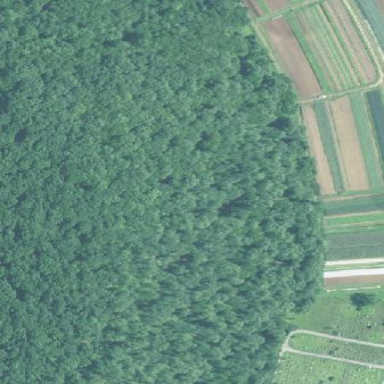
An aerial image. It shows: Existing Preserved Open Space in the woodland area.